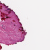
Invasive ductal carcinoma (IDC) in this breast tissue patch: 0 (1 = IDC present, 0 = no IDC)